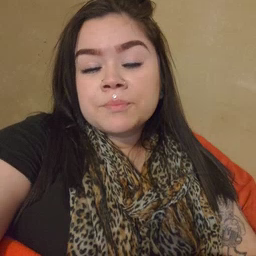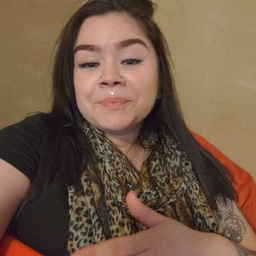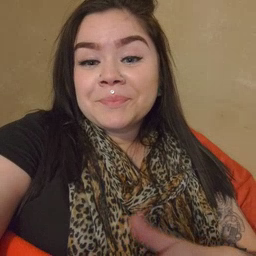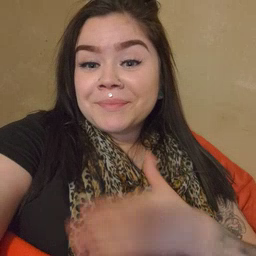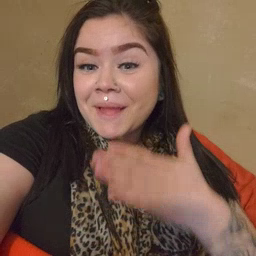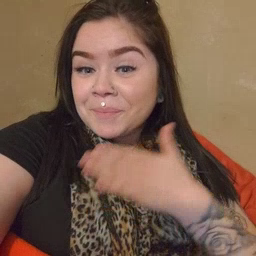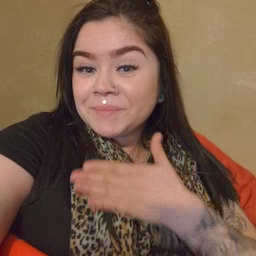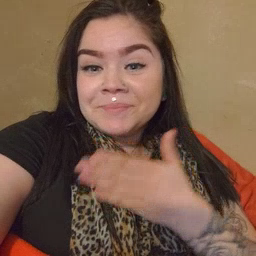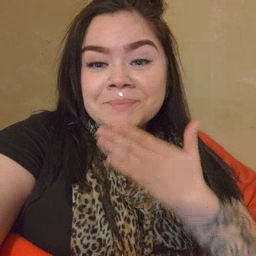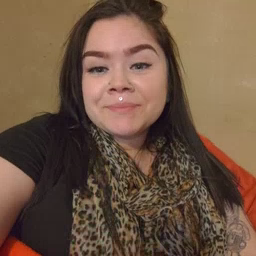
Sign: happy